Field crop: maize
Growth stage: 2
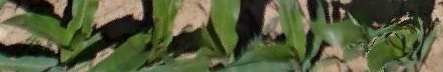
Species: maize